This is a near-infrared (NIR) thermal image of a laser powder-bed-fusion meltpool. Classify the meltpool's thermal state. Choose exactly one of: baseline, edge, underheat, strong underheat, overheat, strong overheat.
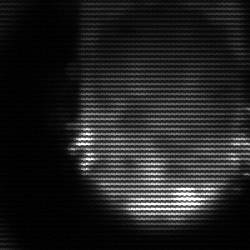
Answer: baseline